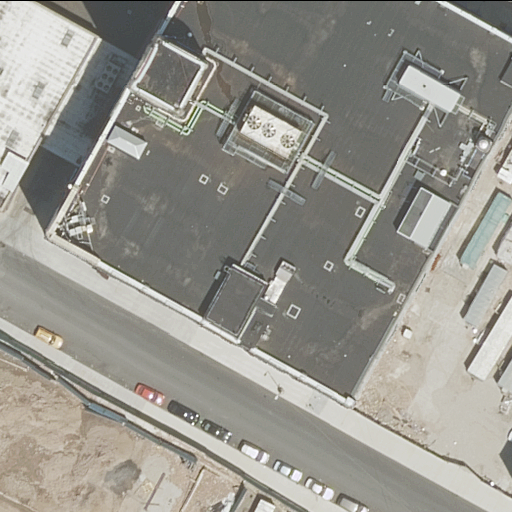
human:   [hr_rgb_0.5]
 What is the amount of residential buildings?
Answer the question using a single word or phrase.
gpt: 5

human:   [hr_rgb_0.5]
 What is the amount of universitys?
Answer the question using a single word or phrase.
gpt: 1

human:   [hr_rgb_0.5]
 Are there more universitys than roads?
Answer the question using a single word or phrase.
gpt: no

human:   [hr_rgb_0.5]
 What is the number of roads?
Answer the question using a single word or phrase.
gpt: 1

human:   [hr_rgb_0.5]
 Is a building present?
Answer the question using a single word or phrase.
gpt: yes

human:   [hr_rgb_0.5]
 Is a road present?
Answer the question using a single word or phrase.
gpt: yes

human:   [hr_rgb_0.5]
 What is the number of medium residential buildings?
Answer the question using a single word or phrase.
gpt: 1

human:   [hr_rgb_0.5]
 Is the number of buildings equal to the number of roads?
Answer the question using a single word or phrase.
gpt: no

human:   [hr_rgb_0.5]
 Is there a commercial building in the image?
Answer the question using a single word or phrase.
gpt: no

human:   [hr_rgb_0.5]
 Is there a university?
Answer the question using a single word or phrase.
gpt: yes

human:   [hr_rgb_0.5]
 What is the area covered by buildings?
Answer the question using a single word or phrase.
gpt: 2216m2

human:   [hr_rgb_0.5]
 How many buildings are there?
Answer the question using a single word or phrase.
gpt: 5

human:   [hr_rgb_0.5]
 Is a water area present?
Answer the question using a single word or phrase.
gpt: no

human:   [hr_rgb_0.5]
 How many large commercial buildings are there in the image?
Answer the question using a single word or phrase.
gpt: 0

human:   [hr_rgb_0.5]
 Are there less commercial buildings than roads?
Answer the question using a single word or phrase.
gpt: yes

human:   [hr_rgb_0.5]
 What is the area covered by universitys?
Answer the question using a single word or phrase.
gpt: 10640m2

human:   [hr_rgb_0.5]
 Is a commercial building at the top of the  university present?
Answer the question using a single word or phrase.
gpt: no

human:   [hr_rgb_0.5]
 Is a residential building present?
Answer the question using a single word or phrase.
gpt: yes

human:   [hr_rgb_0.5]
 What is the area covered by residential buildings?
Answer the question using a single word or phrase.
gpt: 2216m2

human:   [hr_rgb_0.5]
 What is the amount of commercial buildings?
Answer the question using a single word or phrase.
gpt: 0

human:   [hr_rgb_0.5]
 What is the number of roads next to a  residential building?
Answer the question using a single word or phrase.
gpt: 1

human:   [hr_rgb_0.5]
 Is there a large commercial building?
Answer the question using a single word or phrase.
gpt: no

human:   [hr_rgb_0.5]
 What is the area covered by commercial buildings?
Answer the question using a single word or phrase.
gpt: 0m2

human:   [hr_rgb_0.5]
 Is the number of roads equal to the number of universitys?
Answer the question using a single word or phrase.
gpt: yes

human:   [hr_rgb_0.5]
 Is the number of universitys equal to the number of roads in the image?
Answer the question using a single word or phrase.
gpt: yes

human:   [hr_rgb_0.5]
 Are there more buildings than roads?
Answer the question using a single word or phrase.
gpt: yes

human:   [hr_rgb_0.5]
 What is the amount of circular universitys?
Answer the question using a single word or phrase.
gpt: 0

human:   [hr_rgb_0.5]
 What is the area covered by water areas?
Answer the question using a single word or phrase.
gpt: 0m2

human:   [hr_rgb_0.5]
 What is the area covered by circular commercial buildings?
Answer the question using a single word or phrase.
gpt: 0m2

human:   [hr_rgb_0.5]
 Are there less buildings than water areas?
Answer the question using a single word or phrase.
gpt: no

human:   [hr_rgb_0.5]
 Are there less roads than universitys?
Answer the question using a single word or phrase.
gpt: no

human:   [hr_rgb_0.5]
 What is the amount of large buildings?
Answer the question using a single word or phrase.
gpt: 3

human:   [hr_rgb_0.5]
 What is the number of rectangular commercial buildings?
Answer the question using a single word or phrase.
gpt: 0

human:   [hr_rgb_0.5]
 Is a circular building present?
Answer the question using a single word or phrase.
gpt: no

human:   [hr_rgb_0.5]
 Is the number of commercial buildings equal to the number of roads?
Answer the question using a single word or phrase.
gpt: no

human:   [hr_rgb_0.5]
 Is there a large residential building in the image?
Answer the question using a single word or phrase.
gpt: yes

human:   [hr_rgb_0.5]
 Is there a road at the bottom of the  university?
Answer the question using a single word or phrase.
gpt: yes

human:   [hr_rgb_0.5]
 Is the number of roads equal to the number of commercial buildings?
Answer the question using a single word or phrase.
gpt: no

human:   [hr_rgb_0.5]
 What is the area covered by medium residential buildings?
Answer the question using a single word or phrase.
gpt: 267m2

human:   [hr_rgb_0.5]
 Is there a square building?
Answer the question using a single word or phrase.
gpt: no

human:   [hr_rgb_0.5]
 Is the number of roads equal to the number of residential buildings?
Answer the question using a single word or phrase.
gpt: no

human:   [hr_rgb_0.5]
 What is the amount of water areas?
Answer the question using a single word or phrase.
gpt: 0

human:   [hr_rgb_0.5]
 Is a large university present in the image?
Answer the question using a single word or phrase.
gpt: yes

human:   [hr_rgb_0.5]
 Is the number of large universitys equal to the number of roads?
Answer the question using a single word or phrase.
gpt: yes

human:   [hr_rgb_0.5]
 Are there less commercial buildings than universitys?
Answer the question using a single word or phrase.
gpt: yes

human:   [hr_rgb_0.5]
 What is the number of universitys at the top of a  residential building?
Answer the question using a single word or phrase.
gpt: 0

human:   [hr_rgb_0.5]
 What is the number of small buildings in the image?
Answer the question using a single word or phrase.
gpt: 1

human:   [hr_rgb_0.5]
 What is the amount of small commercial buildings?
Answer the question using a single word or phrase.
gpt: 0

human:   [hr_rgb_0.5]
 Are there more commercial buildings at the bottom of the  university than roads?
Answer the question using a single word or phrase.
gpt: no

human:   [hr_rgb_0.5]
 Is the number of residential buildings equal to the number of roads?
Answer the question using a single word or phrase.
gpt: no

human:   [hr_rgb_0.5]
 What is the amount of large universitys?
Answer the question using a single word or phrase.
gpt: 1

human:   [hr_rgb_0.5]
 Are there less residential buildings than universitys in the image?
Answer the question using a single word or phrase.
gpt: no

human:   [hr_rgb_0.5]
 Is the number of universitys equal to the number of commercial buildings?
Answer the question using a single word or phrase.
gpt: no

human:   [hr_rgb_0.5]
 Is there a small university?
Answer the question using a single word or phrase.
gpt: no

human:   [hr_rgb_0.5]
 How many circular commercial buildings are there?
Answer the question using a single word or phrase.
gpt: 0

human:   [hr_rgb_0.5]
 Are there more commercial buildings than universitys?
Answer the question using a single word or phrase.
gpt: no

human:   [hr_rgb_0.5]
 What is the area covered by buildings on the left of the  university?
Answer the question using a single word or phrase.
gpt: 2216m2

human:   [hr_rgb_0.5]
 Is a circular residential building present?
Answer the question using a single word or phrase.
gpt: no

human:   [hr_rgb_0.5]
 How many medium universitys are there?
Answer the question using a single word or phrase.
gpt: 0

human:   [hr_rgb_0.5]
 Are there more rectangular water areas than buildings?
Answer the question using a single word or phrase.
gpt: no

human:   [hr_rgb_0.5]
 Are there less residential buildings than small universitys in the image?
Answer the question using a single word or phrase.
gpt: no

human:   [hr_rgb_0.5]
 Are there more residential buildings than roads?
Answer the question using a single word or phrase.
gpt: yes

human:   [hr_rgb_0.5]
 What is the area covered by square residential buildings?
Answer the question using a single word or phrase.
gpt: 0m2

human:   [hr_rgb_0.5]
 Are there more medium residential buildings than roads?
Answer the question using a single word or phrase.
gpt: no